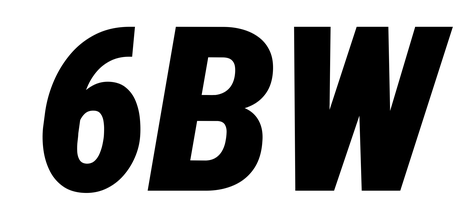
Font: Roboto-Italic_Condensed_Black_Italic